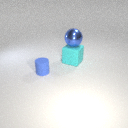
large blue metal sphere above large cyan rubber cube